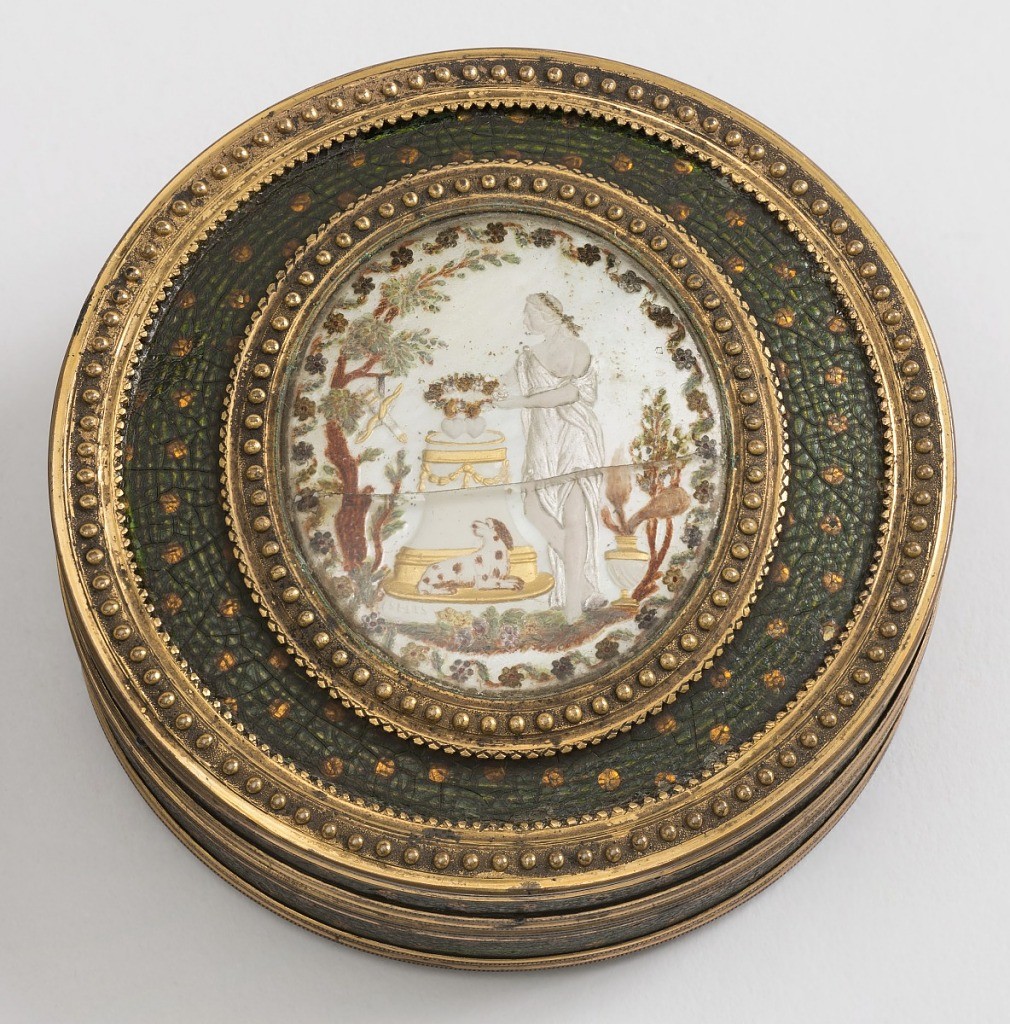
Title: Box and cover
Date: ca. 1790
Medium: gold, tortoise shell and mother of pearl
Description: Maker is I Spies or Spits or Johann Spies